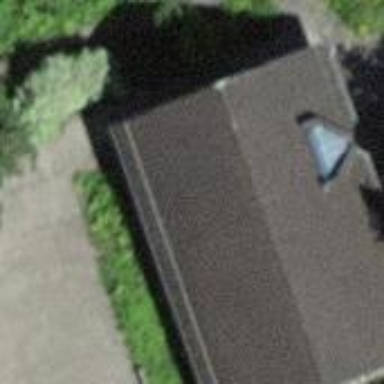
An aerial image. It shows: Beautiful church building.